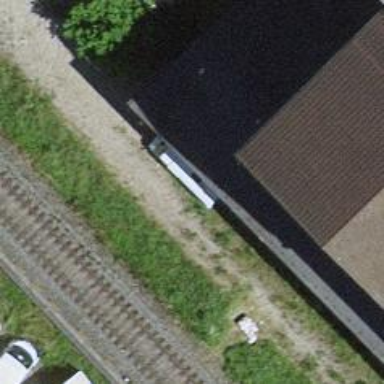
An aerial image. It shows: Abandoned railway spur with one track.